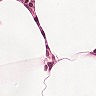
Metastatic tissue present: no